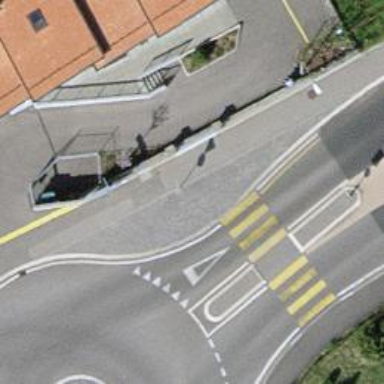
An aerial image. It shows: Uncontrolled zebra crossing with pedestrian island.